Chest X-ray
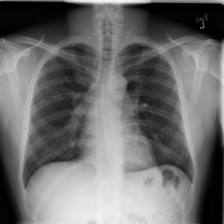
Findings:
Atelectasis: negative
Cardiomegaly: negative
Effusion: negative
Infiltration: negative
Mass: negative
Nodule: negative
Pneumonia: negative
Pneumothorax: negative
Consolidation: negative
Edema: negative
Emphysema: negative
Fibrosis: negative
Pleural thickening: negative
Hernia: negative